Field crop: maize
Growth stage: 1
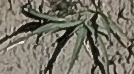
Species: sorghum